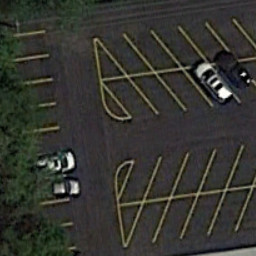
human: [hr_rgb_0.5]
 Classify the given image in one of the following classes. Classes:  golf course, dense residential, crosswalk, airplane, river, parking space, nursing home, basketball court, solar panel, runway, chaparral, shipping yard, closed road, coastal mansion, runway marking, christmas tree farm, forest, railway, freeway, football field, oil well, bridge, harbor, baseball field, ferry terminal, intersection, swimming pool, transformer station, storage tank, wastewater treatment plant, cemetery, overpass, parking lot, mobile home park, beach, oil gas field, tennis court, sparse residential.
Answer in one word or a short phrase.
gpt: parking space